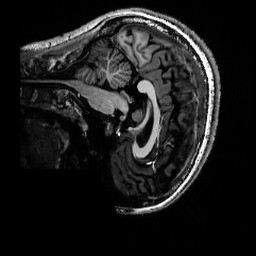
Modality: T1w
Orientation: sagittal
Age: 22
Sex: female
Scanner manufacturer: siemens
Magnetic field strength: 6.98 T
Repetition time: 6 s
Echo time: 0.00299 s